Aerial crown-view tile of a tropical tree (Barro Colorado Island, Panama), acquired 20240611:
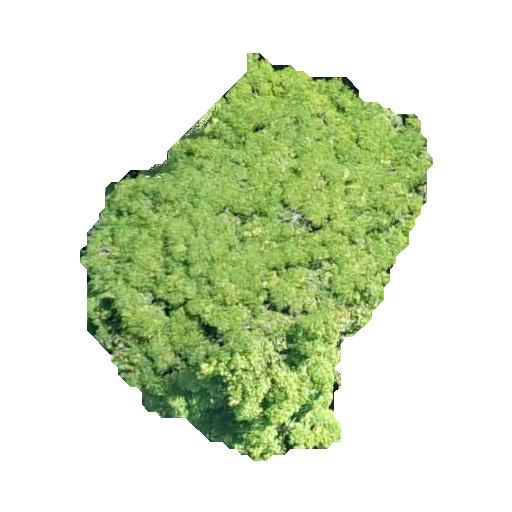
Species: Handroanthus guayacan
GBIF accepted scientific name: Handroanthus guayacan
Crown area: 143.223 m²